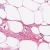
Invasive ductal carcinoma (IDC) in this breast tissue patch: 0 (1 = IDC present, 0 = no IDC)